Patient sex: M
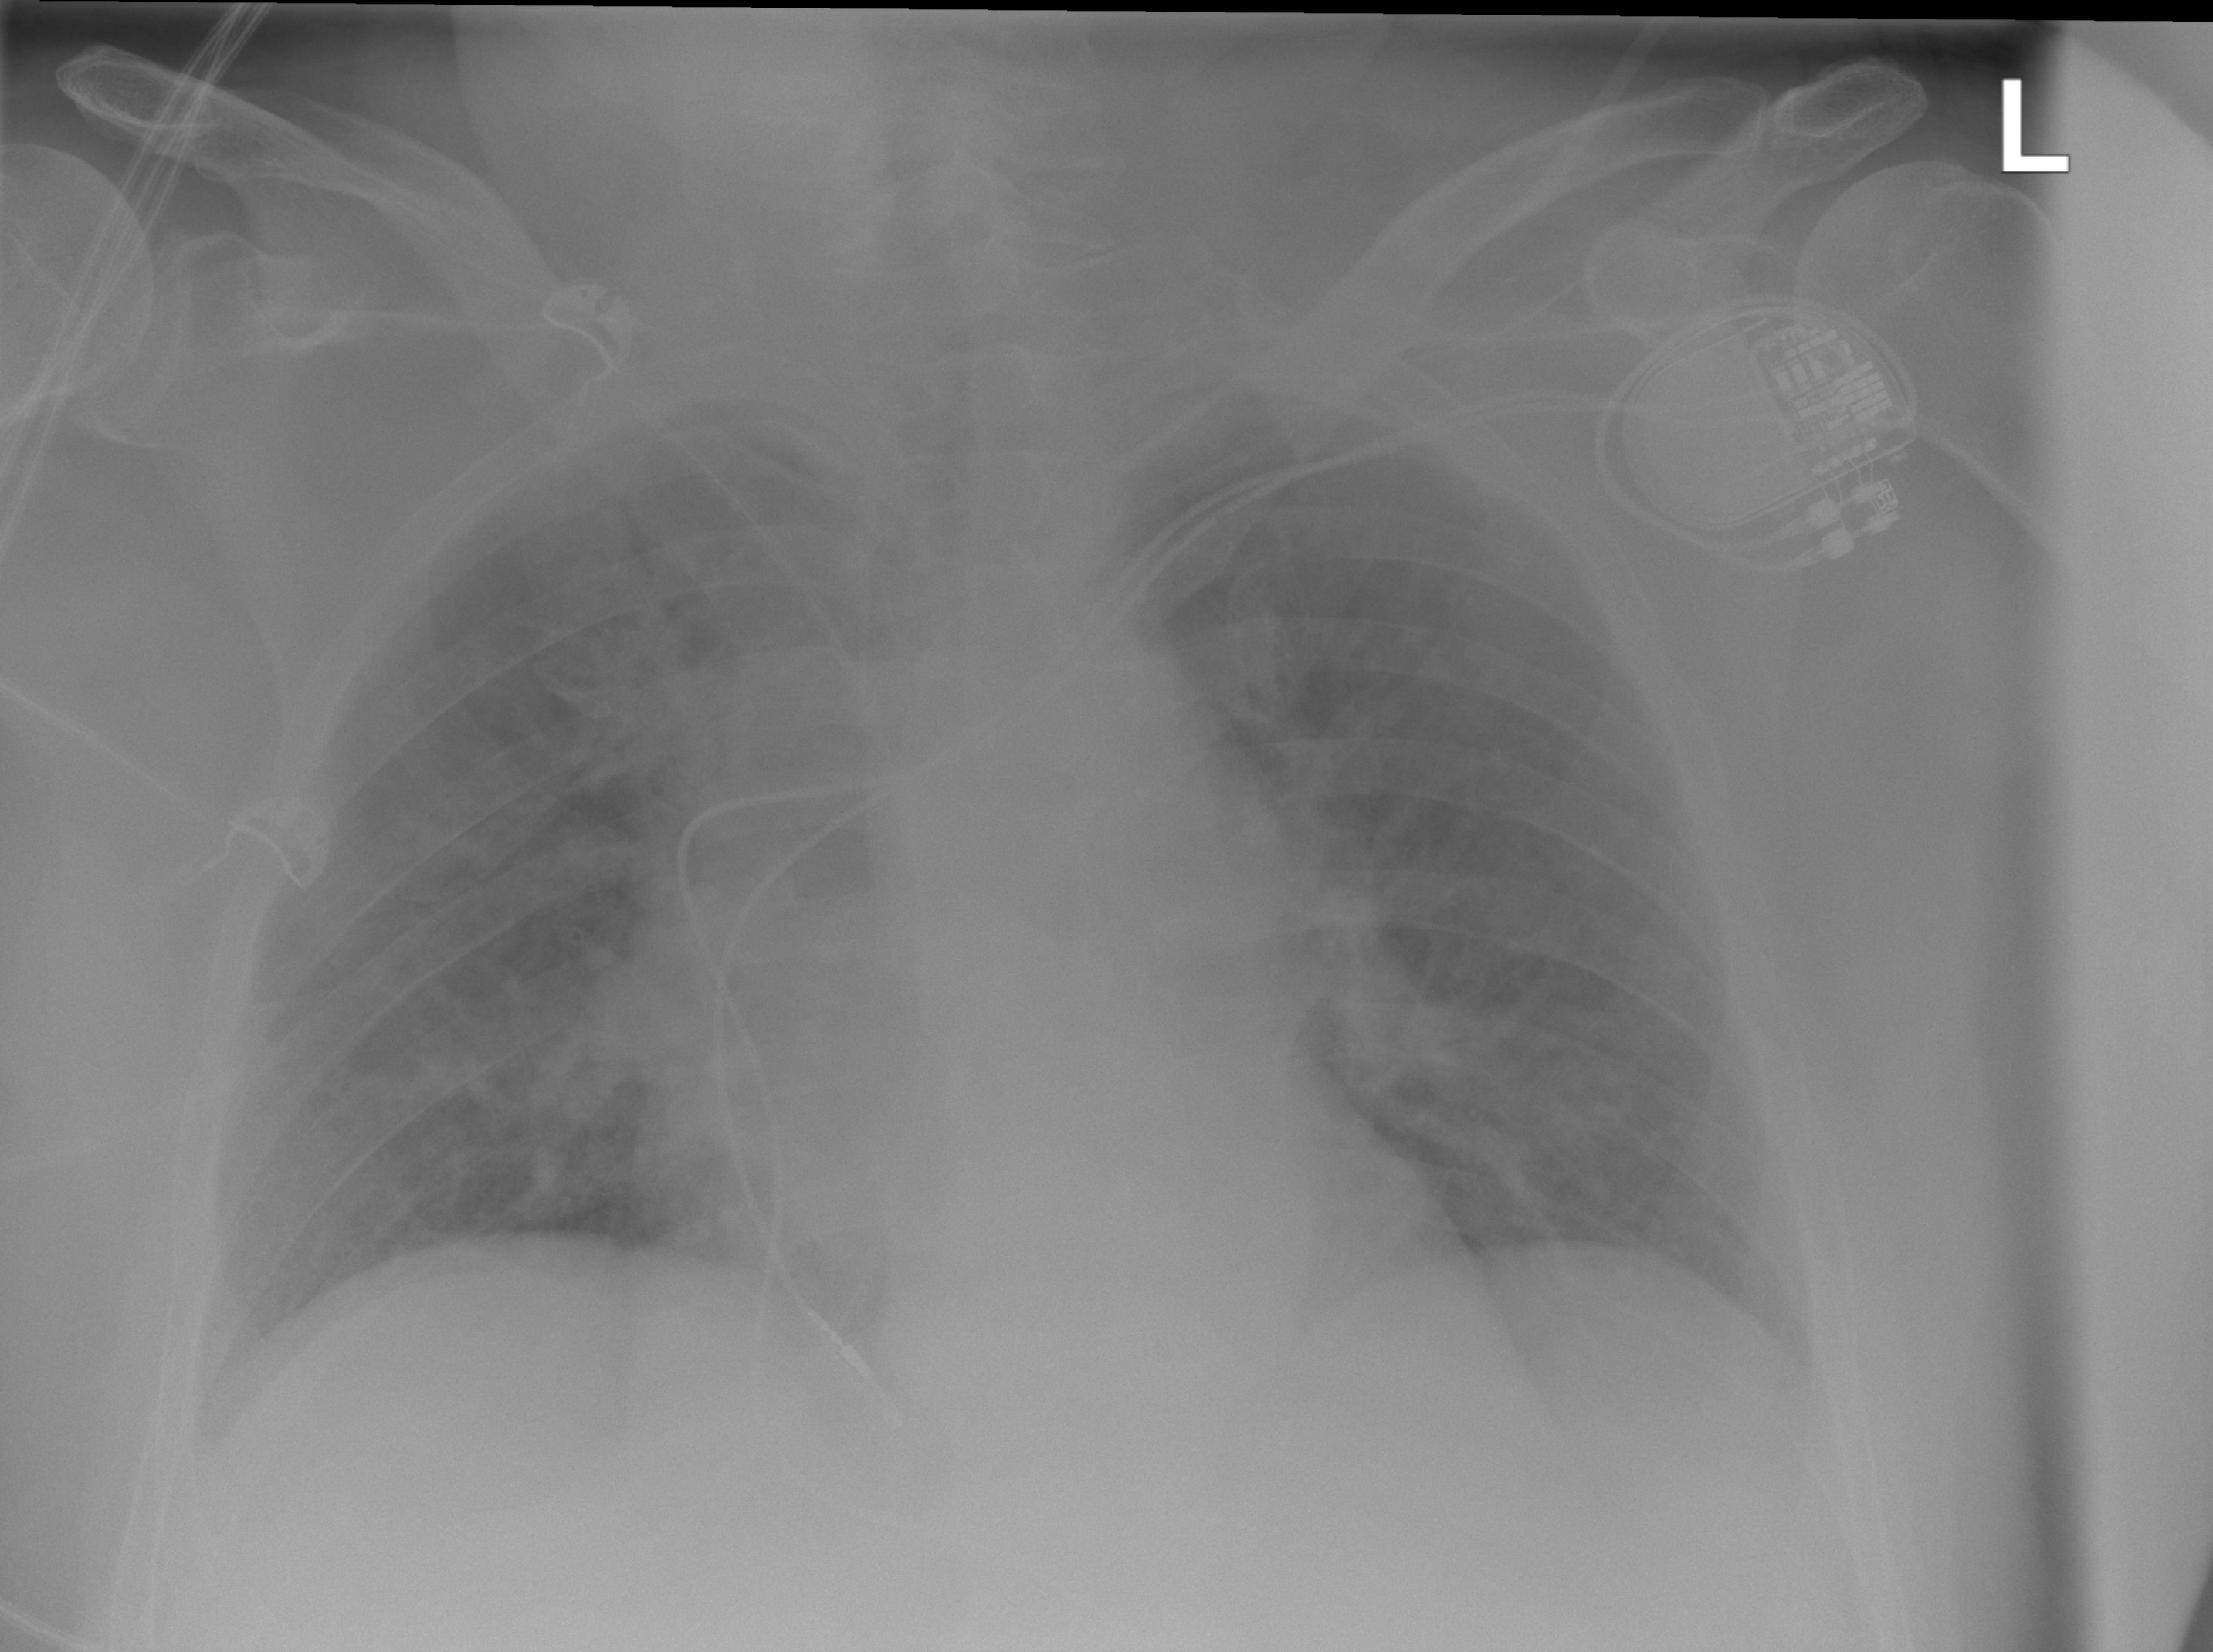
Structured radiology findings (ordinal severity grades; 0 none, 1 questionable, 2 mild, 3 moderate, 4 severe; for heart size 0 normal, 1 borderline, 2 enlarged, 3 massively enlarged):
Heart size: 2
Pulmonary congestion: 2
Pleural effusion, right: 0
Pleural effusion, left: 0
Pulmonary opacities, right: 2
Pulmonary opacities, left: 2
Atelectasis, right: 0
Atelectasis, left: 0